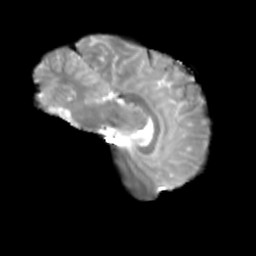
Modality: T2w
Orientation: sagittal
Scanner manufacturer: siemens
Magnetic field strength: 3 T
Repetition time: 4 s
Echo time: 0.0594 s